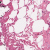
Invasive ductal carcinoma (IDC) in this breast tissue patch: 0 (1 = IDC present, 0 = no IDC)